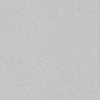
Label: dusty